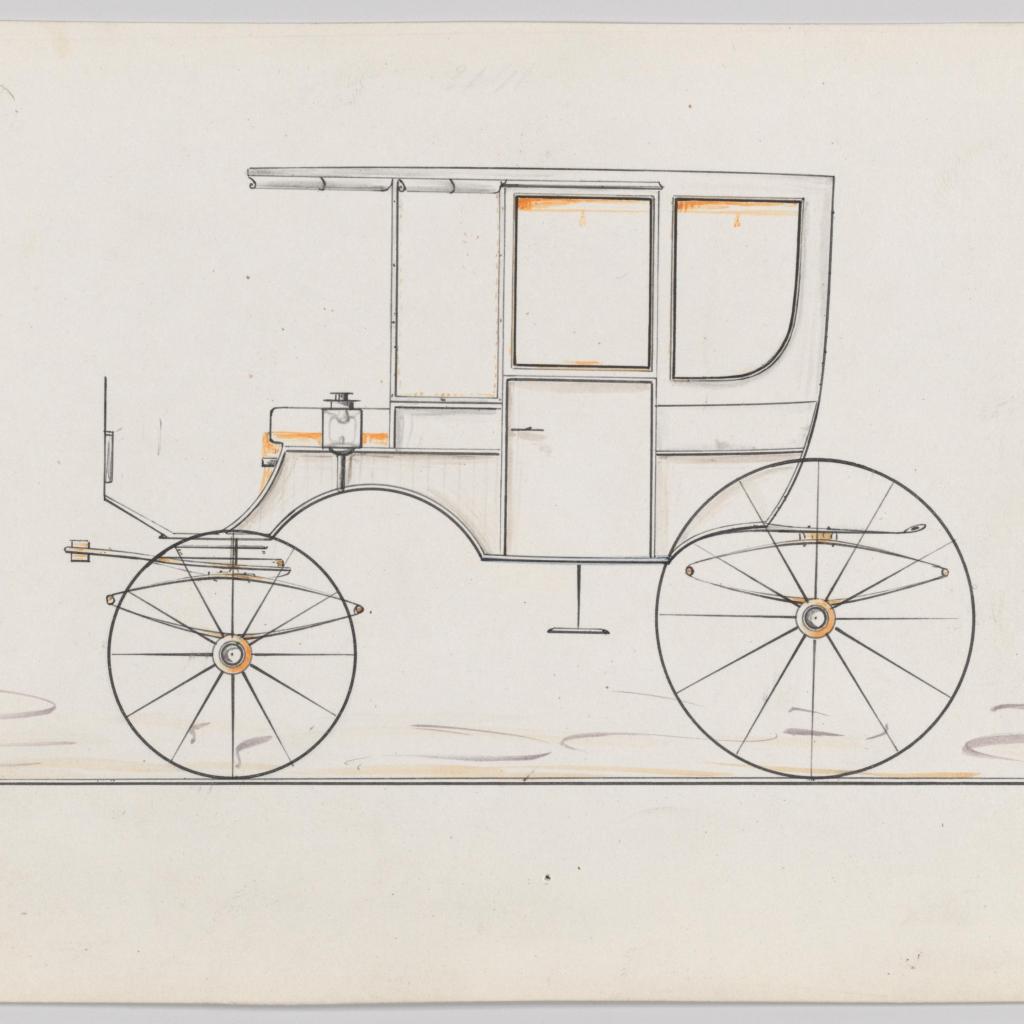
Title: Design for 6 seat Rockaway, no. 3141a
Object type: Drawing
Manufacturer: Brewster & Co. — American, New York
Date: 1875
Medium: Pen and black ink, watercolor and gouache
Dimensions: Sheet: 6 1/16 x 8 15/16 in. (15.4 x 22.7 cm)
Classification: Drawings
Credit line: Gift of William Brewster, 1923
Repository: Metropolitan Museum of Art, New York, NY